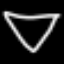
Label: diamond